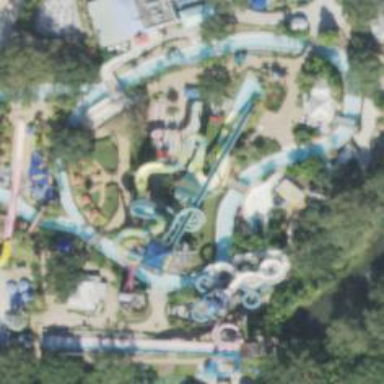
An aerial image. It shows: Water slide attraction.